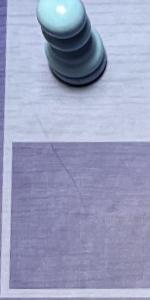
Label: Empty